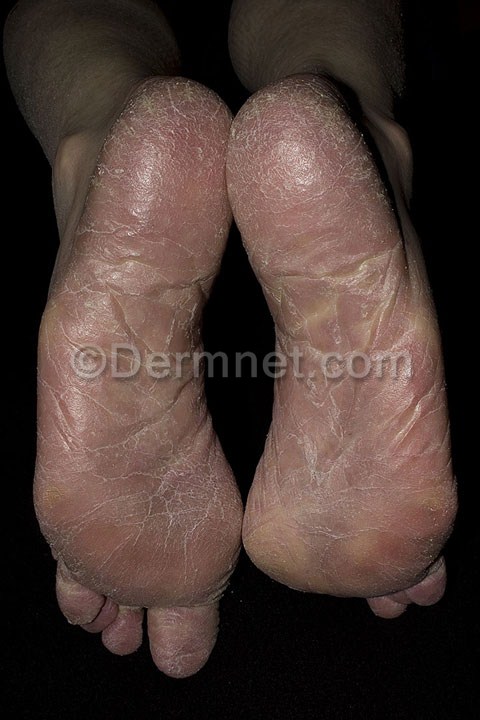
Disease: Eczema Photos